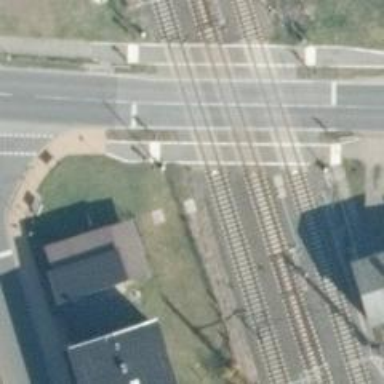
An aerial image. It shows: Railway crossing with lights and saltire markings. The crossing has full barrier.